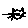
Label: cat